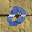
Label: 0